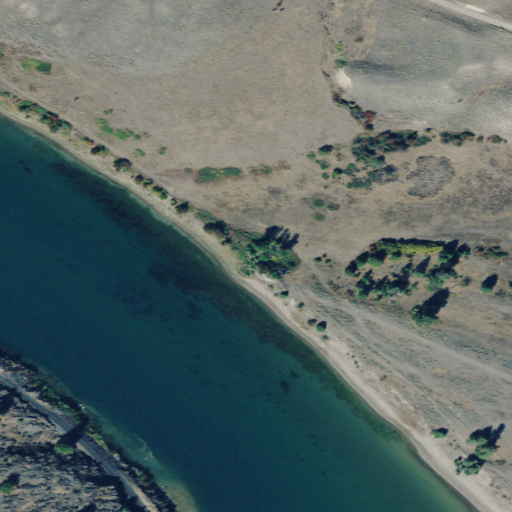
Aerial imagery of valley in Montana named Wilcox Draw containing open water, grassland, shrub, woody wetlands, and evergreen forest